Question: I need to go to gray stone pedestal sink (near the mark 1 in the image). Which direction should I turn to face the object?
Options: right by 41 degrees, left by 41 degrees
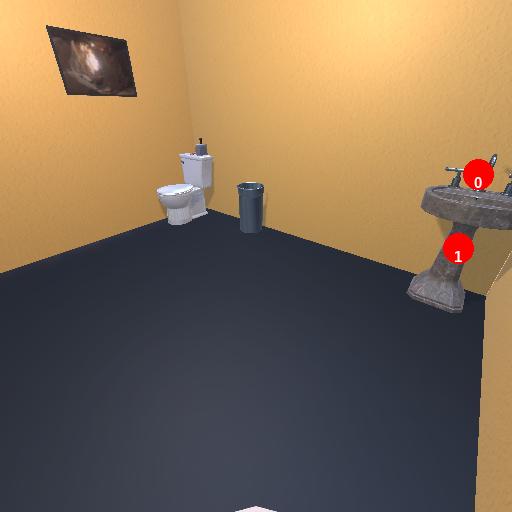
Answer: right by 41 degrees